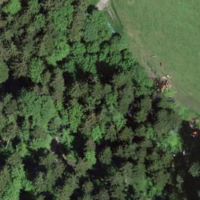
EUNIS habitat code: 44
Species observed at this site:
Aegopodium podagraria